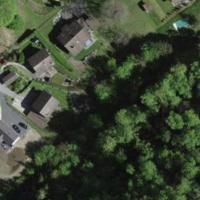
EUNIS habitat code: 41
Species observed at this site:
Fagus sylvatica